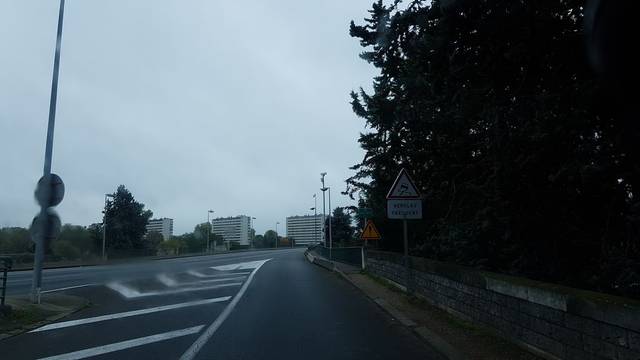
Region: France
Coordinates: 47.898, 1.895